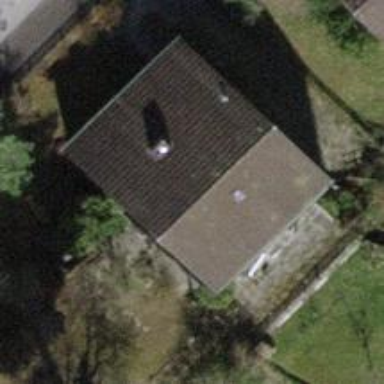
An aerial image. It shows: Building with tile roof.